Current action and preconditions to check: trajectory_clear

Your task: For each precondition in the list above, predict whether it will hold at this action.

Consider the current scene as observed from the mobile robot's camera, and analyze the predicted future states of all dynamic agents (e.g., people, animals, vehicles, or any moving entities) within the NEXT SECOND.

IMPORTANT: Only answer "very likely" if you are absolutely certain—based on strong, clear evidence—that a dynamic agent will violate the precondition in the predicted future state. Do NOT answer "very likely" for unlikely, ambiguous, or low-probability risks.

Ask yourself for each precondition: Is there a high probability, with clear and convincing evidence, that the predicted future states of any dynamic agent will interfere with the predicted future state of the currently executing action within the NEXT SECOND, causing that precondition to fail?

Assess the risk level based on these predictions. Use "likely" or "very likely" if motions create a clear risk of interference.

Use "neutral" or "improbable" if agents are nearby but their predicted paths are clearly diverging or non-conflicting.

Failure Risk Categories: "very improbable", "improbable", "neutral", "likely", "very likely"

Answer Format: Output ONLY the probability_of_failure value from these categories: "very improbable", "improbable", "neutral", "likely", "very likely"

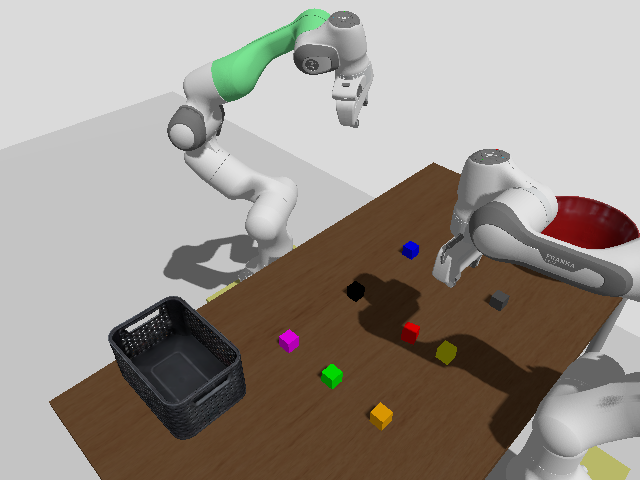

Answer: very improbable